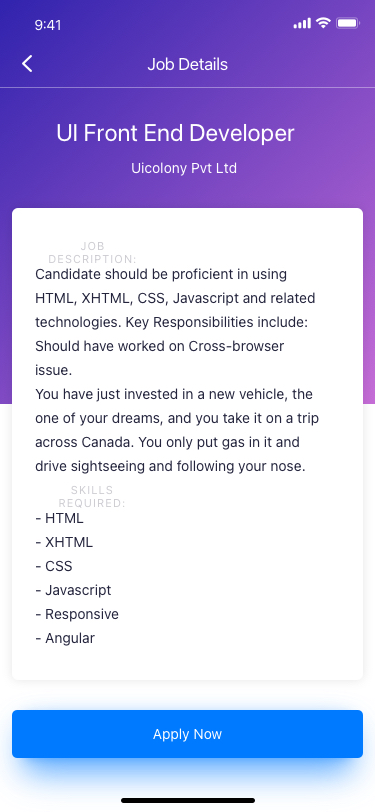
Text in this UI design:
UI Front End Developer
Uicolony Pvt Ltd
Job Description:
Candidate should be proficient in using HTML, XHTML, CSS, Javascript and related technologies. Key Responsibilities include: Should have worked on Cross-browser issue.
You have just invested in a new vehicle, the one of your dreams, and you take it on a trip across Canada. You only put gas in it and drive sightseeing and following your nose.
Skills Required:
- HTML
- XHTML - CSS - Javascript
- Responsive
- Angular
Apply Now
Job Details